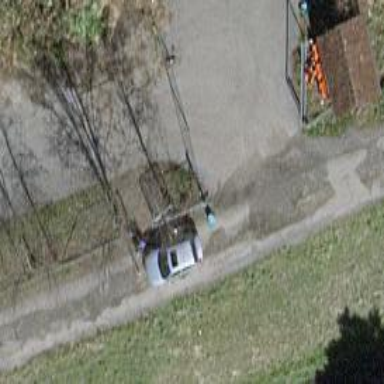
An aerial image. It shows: Entrance with barrier.